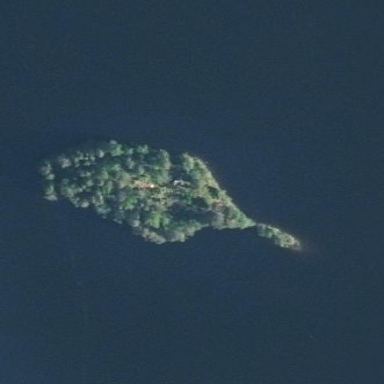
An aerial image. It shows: Islet.